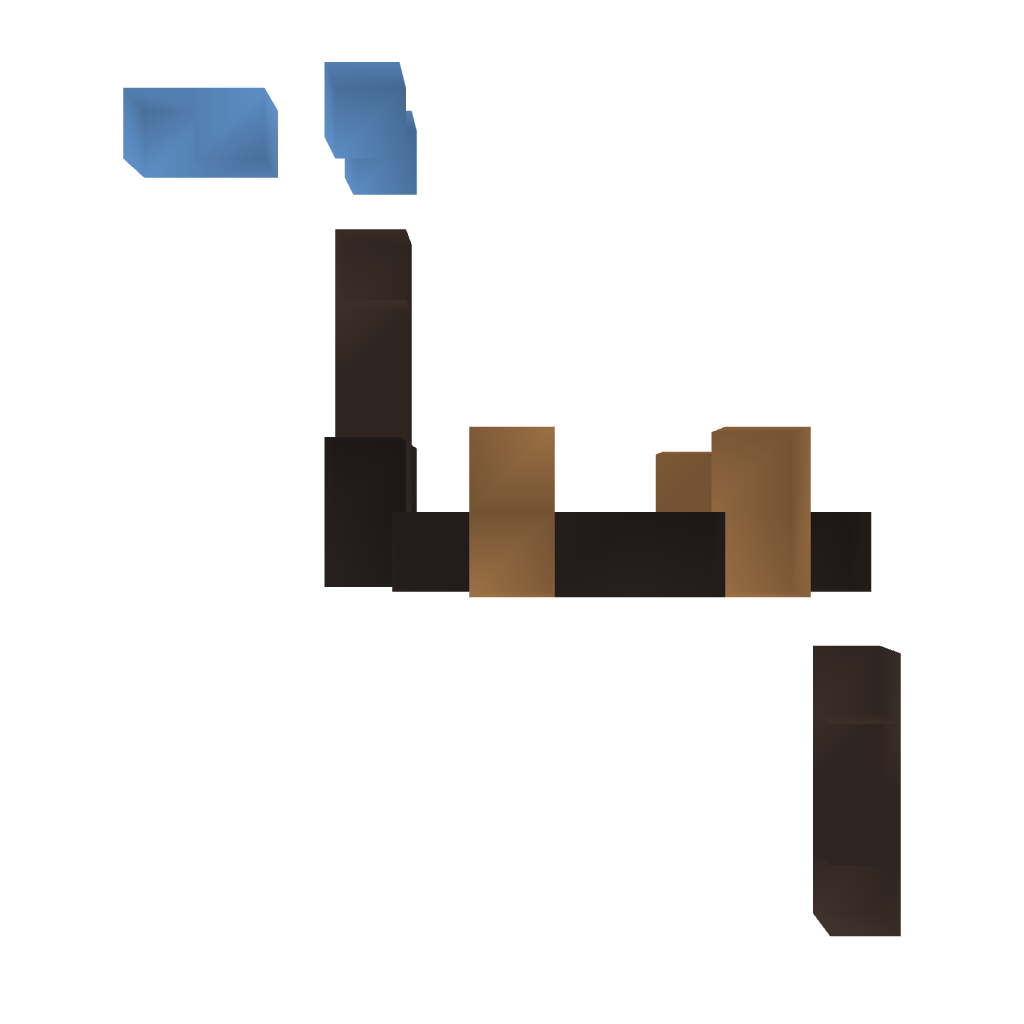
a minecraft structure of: Packed Ice Chicken